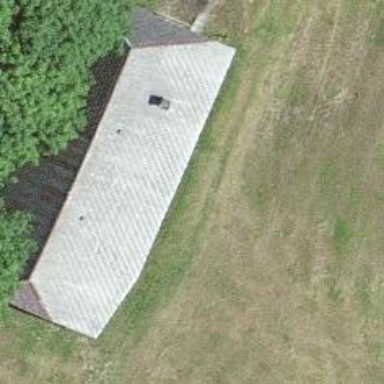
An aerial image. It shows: Rural barn.